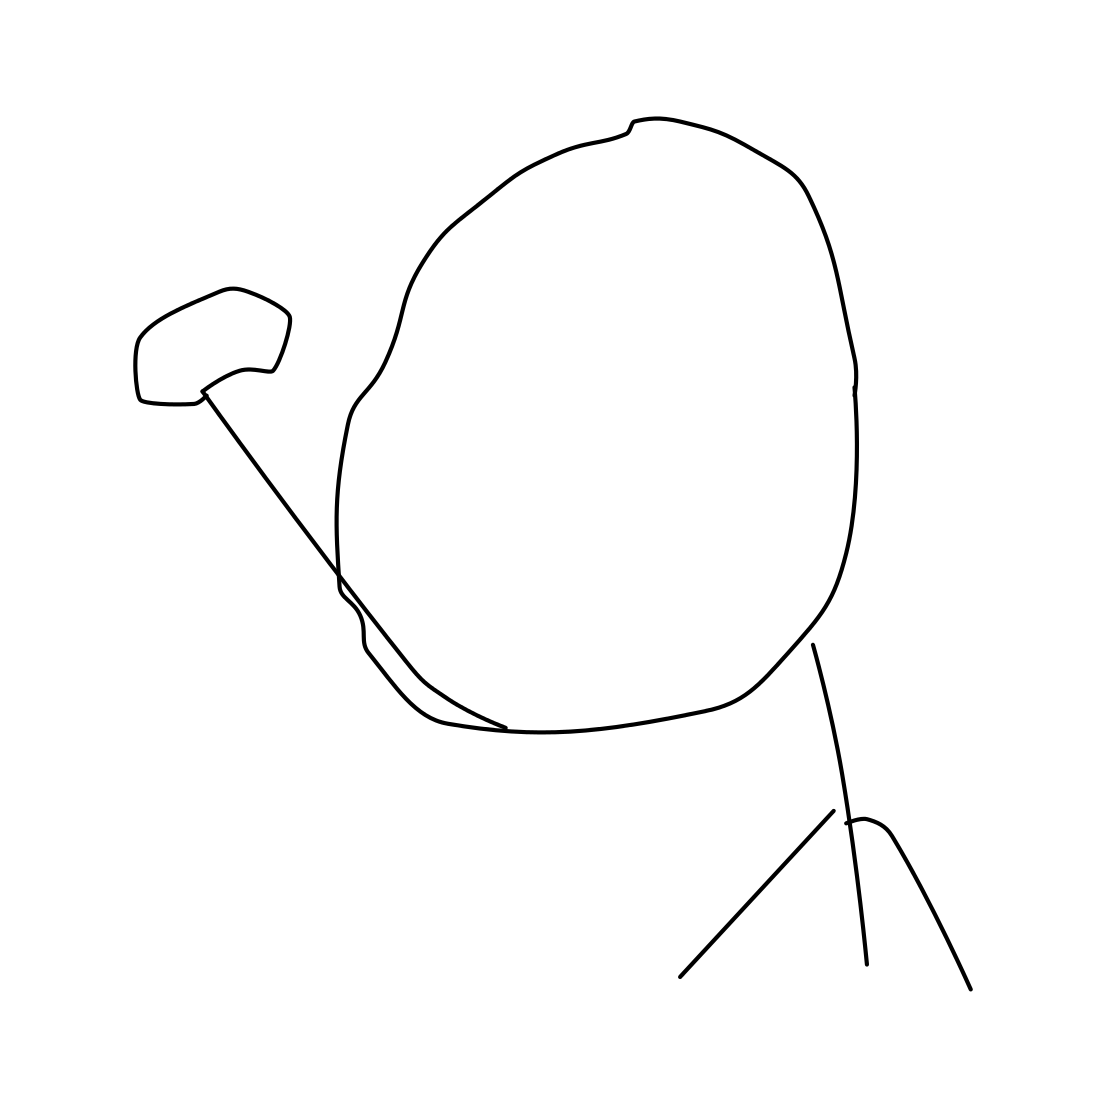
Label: satellite dish